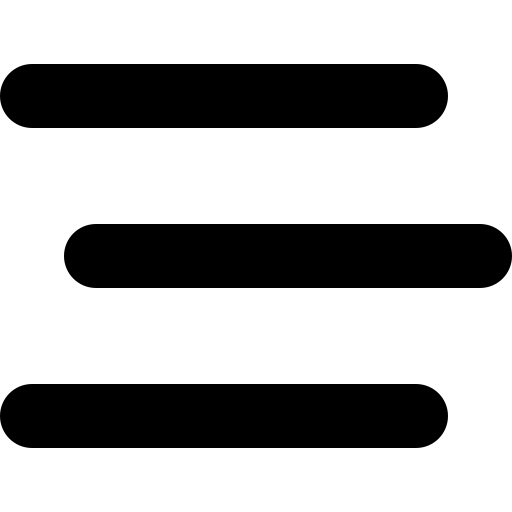
Tags: icon, FontAwesome, fa-icon, solid, bars, staggered